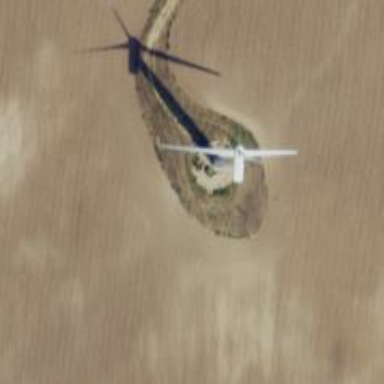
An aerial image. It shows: Wind power generator employing wind turbines.